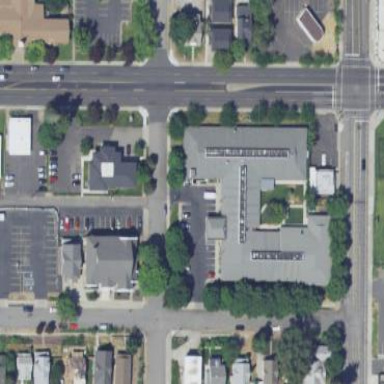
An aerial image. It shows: Nursing home building.